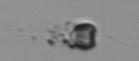
Label: Apedinella